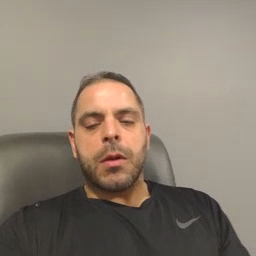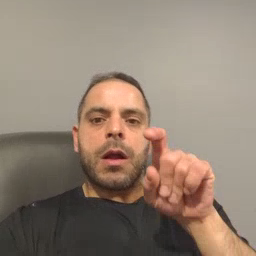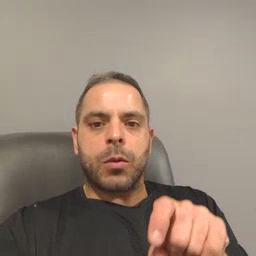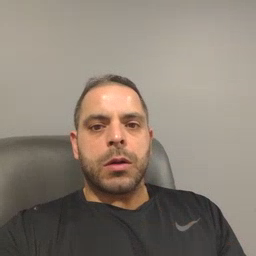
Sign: haveto